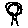
Label: tree